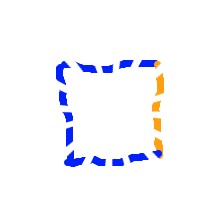
Shape: square